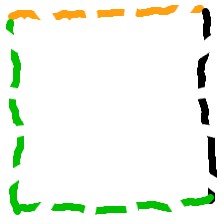
Shape: square